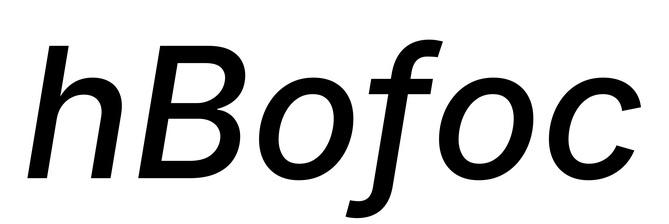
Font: Inter-Italic_Medium_Italic